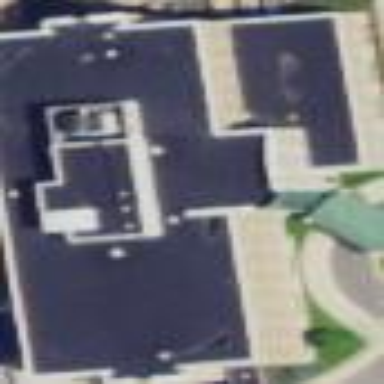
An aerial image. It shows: Clinic building offering healthcare services.